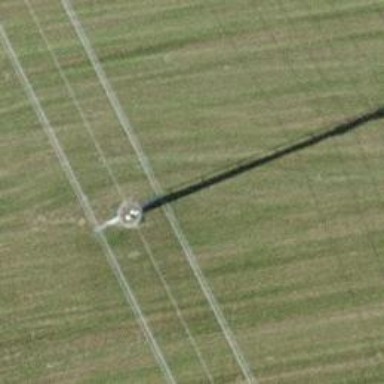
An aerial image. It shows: Power line is depicted.